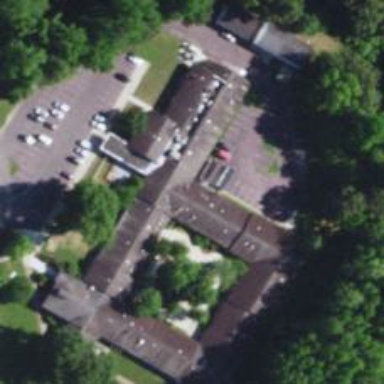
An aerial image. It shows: Residential area with nursing home social facility.